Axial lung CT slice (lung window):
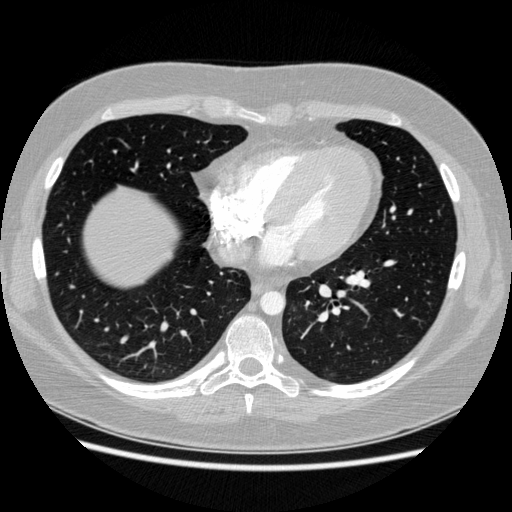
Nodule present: no